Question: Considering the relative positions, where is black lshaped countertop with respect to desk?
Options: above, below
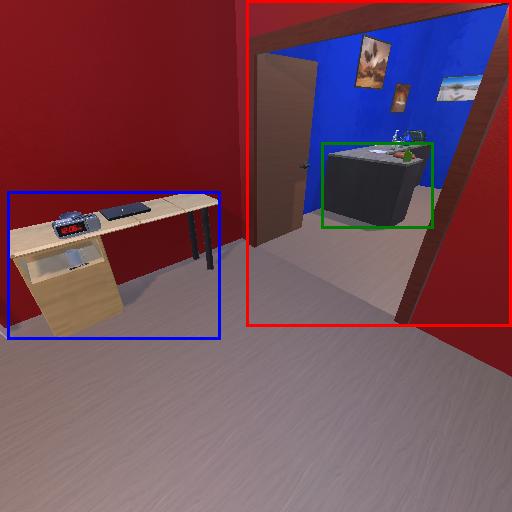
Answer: above